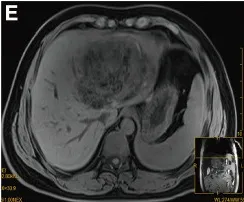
Preoperative imaging findings. (D,E) The hypointense signal observed on the MRI confirmed that the lesion was not consistent with a hepatocellular tumor. The white arrow indicated the rupture of the tumor.
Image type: radiology (mri)